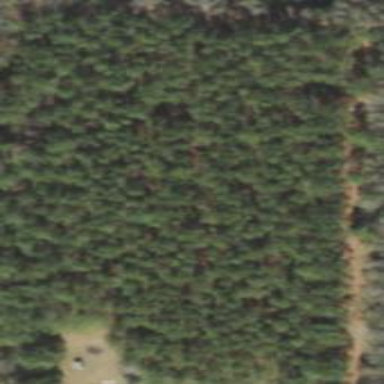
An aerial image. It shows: Forest dominated by needle-leaved trees.